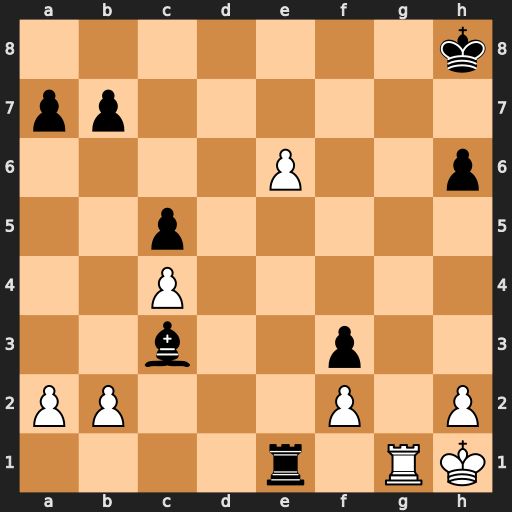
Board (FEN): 7k/pp6/4P2p/2p5/2P5/2b2p2/PP3P1P/4r1RK
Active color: w
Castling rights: -
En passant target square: -
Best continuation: Rxe1 Bxe1 e7